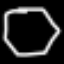
Label: octagon